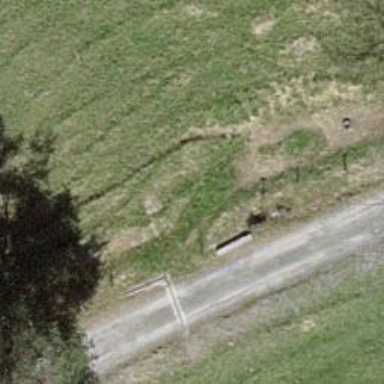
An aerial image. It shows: Bench.